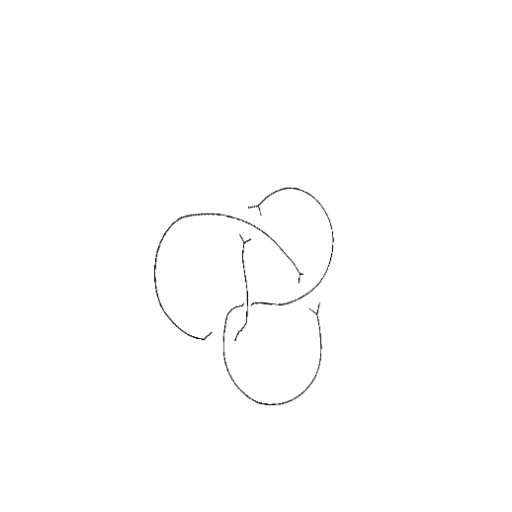
Crossing number: 4